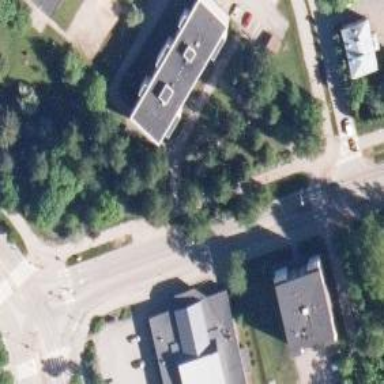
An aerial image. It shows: Asphalt cycleway track.